Question: Included code in global.asax to start and stop profiling.
When I view a page there are failed requests to load ssr-jquip, ssr-includes (javascript and css).
This worked before - last time I looked at it was a couple of versions of service stack ago.
What do I need to do or have to get these files to be delivered by servicestack.net?

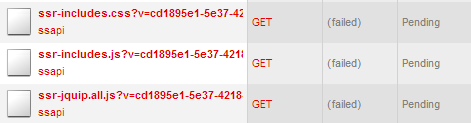
Answer: Turns out that if you change your ServiceStackHandlerFactoryPath and use a path that starts with a forward slash, the script references generated by mini profiler are incorrect.
So, for example, if you do this:
'var endpointHostConfig = new EndpointHostConfig { ServiceStackHandlerFactoryPath = "/newpath", };'
then you reference localhost:2343/newpath/someApiCall
Then mini profiler will emit references to newpath/ssr-includes.css which is not correct.
Changing your code to this:
'var endpointHostConfig = new EndpointHostConfig { ServiceStackHandlerFactoryPath = "newpath", };'
Solves it.